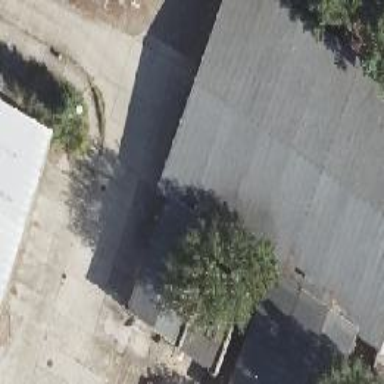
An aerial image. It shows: Industrial building.